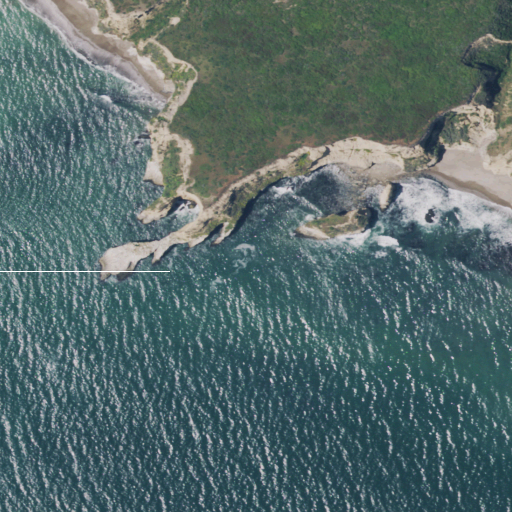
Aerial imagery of cape in California named Point Resistance containing open water, shrub, and grassland